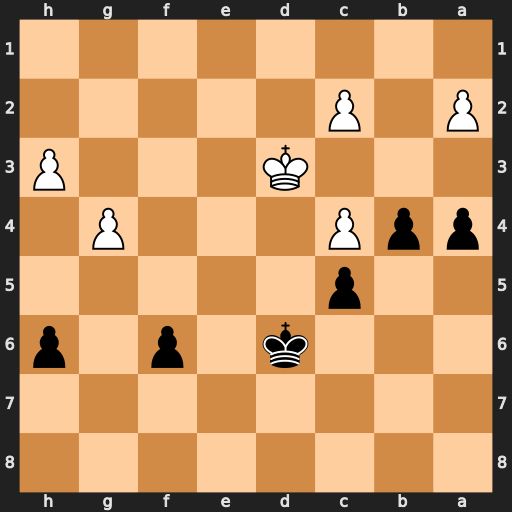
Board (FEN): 8/8/3k1p1p/2p5/ppP3P1/3K3P/P1P5/8
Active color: b
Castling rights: -
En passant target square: -
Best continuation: Ke5 Ke3 f5 gxf5 Kxf5